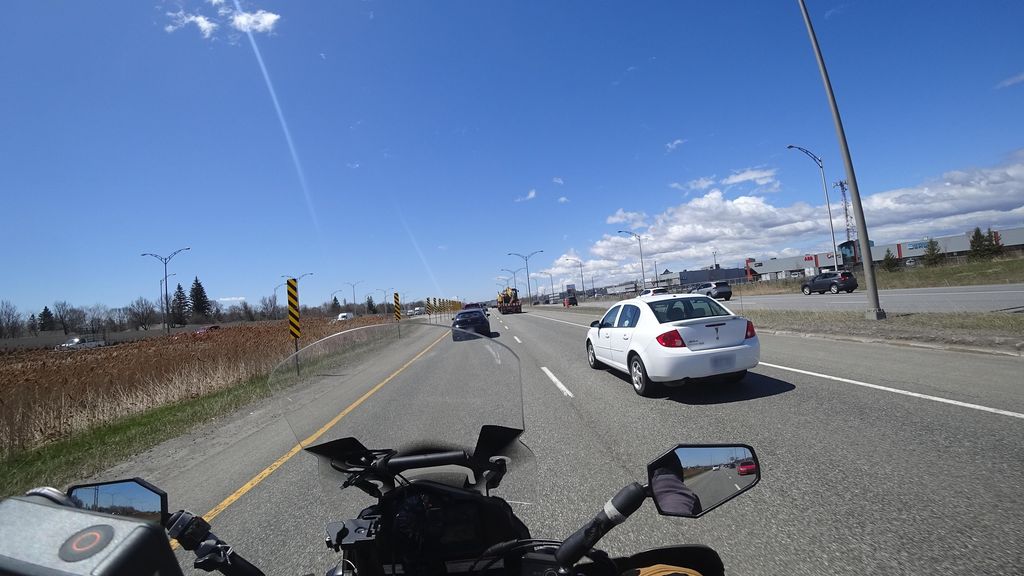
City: quebec_city